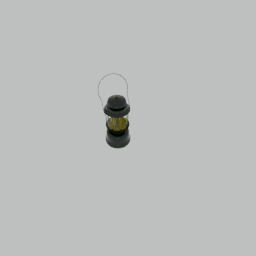
Label: lighting